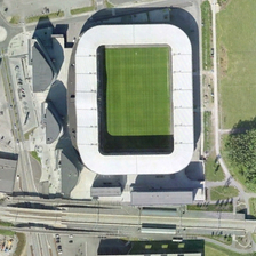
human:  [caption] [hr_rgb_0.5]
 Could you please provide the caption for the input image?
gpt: This road is close to the Square Stadium.

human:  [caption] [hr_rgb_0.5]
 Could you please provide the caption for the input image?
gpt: This road is close to the stadium square.

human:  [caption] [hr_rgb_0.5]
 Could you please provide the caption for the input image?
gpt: A street is close to a square stadium.

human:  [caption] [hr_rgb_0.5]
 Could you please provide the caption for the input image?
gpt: This road is close to the square.

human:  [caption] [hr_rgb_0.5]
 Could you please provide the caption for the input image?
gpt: A road is close to a square stadium.